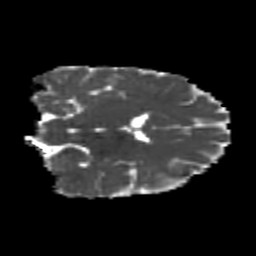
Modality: MD
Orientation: coronal
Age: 22
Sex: female
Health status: healthy
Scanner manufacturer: philips
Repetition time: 7.386 s
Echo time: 0.08599 s